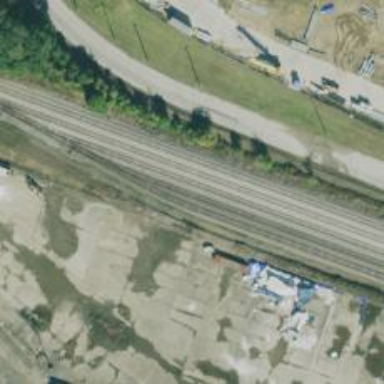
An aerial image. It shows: Railway yard.